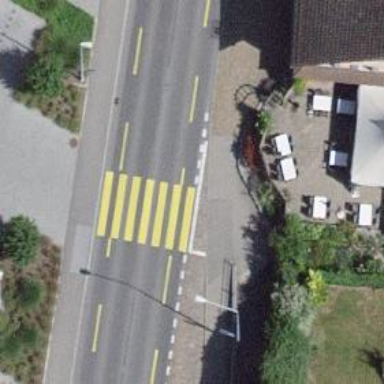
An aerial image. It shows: Secondary road with designated cycle lane.